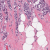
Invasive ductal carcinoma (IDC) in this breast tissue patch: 1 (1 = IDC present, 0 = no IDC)